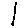
Label: line